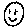
Label: smiley face